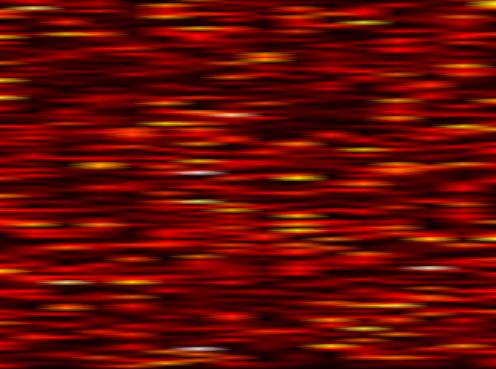
Label: FBMC